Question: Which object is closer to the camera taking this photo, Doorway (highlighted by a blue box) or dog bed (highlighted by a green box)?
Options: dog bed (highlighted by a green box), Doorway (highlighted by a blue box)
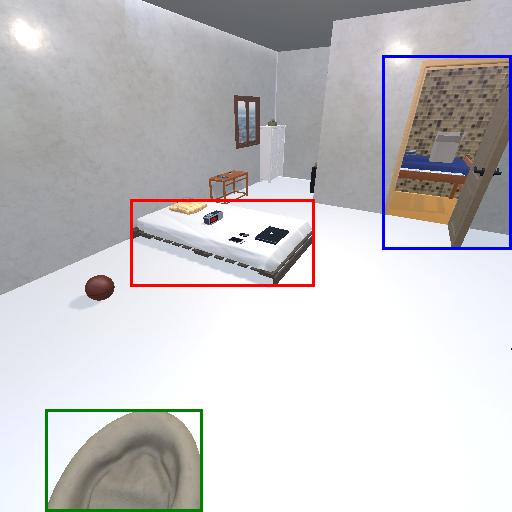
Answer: dog bed (highlighted by a green box)